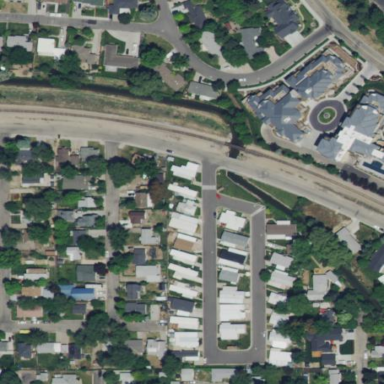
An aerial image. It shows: Residential area known as trailer park.